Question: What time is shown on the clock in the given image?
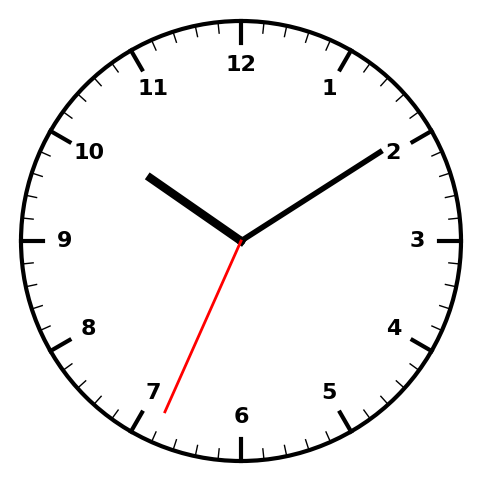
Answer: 10:09:34